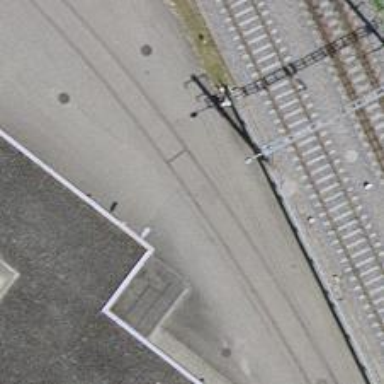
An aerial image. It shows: Disused railway spur with one track.